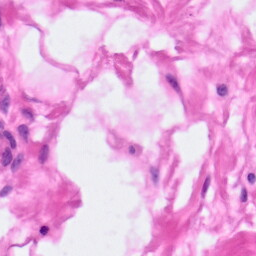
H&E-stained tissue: Pancreatic